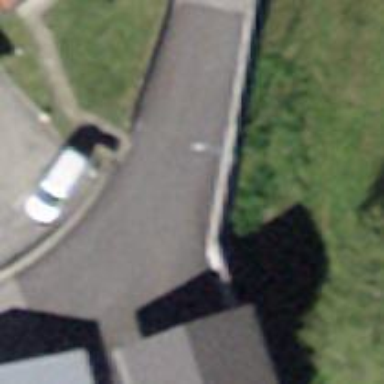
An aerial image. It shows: Asphalt road in residential area.